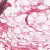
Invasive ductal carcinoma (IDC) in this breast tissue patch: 0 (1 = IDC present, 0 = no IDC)